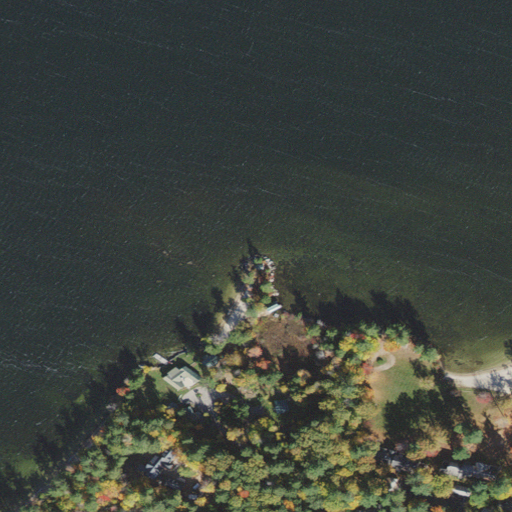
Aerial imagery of cape in New Hampshire named Sunset Point containing open water, evergreen forest, open development, mixed forest, low intensity development, grassland, woody wetlands, medium intensity development, and herbaceous wetlands